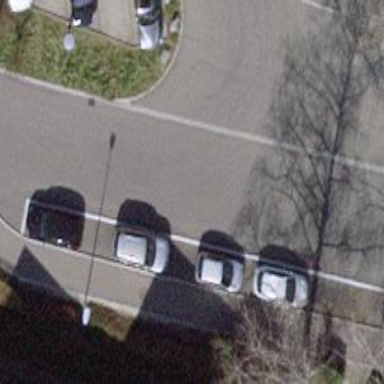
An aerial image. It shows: Residential road with parallel parking on the right lane.